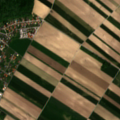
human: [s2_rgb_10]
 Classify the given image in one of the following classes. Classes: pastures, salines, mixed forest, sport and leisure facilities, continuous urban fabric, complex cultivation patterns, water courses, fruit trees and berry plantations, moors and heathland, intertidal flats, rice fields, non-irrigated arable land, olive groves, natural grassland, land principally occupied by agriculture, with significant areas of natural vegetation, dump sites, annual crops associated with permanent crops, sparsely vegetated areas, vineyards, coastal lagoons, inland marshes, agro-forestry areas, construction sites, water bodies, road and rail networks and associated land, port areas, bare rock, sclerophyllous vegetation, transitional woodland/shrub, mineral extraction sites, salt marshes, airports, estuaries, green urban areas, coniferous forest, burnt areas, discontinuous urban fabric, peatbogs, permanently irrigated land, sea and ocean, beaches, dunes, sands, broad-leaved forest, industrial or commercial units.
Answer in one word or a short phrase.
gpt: discontinuous urban fabric, non-irrigated arable land, broad-leaved forest